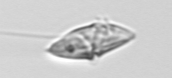
Label: Gyrodinium